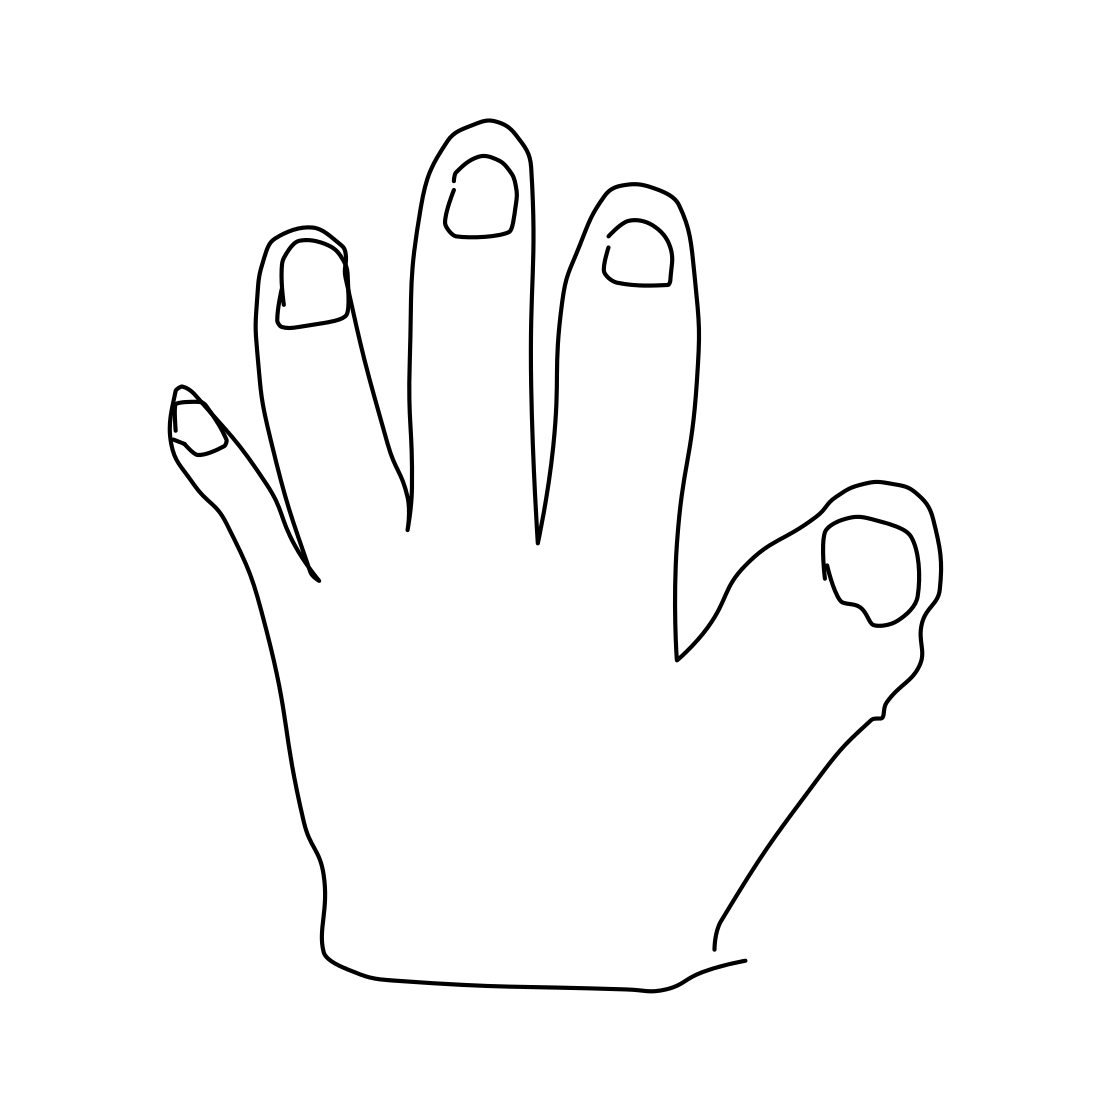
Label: hand